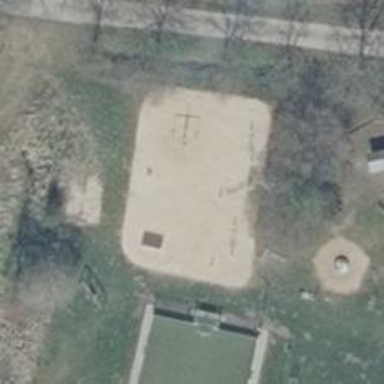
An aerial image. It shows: Playground area for leisure activities on the land.